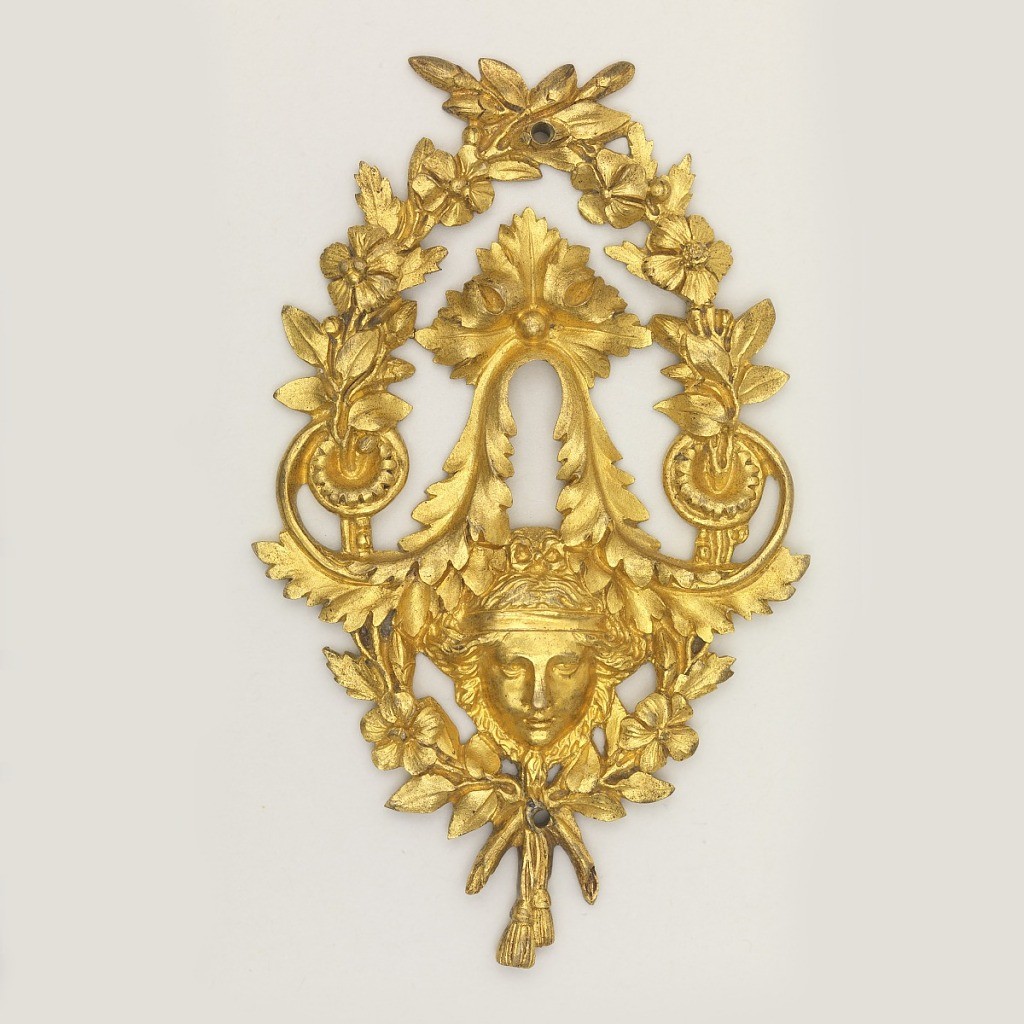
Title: Mount
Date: ca. 1785
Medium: Gilt bronze.
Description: Garlands of lowers over acanthus swags surrounding female heads.